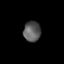
Tissue: lung
Cell type: Epithelial cells
Senescence score: 0.2432
Nuclear area (px): 348
Mean DAPI intensity: 89.5